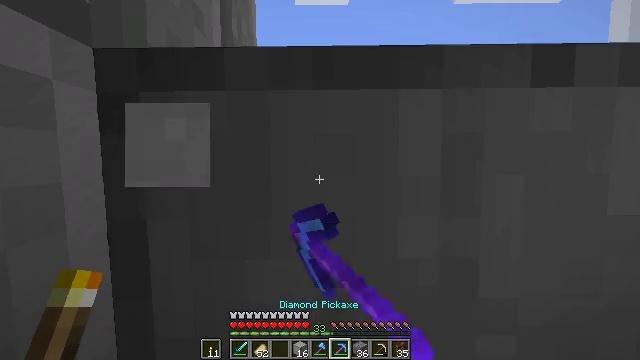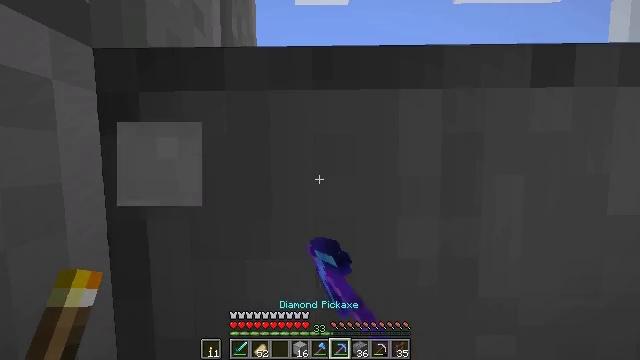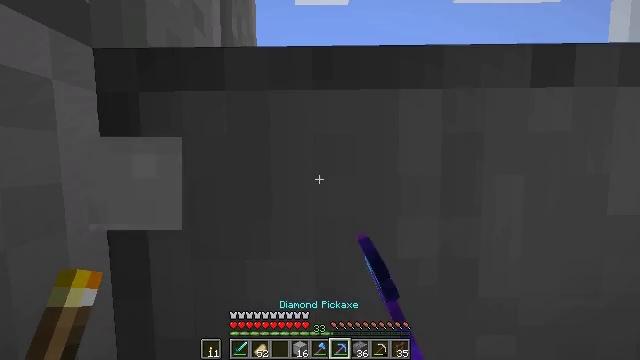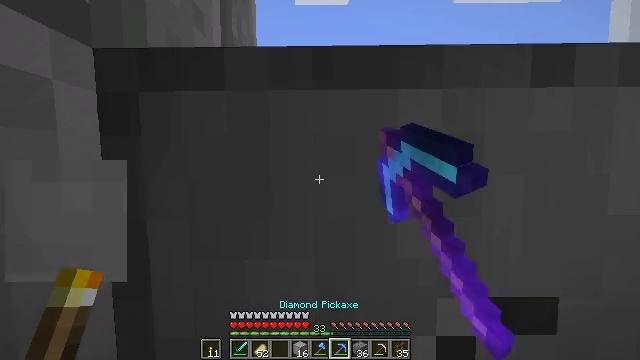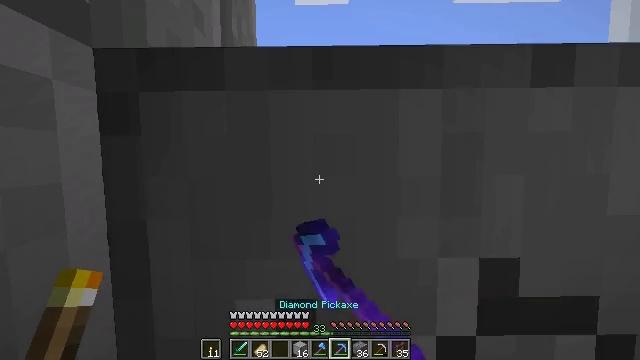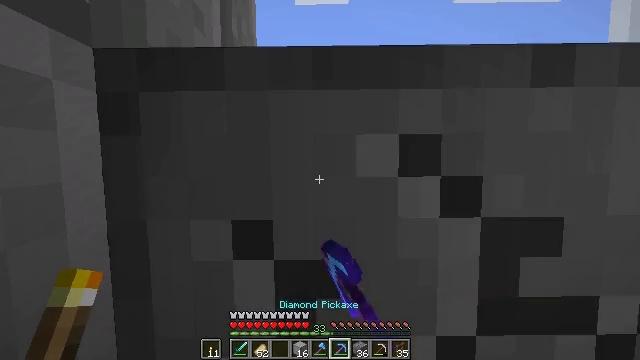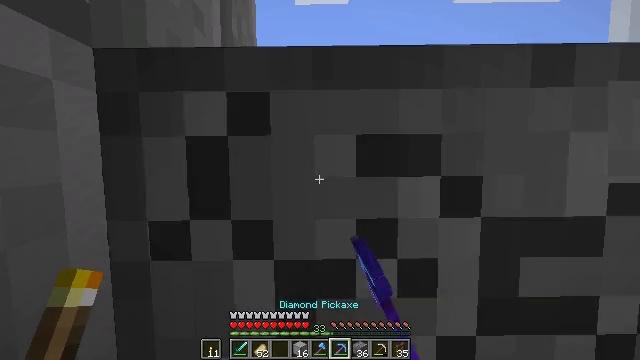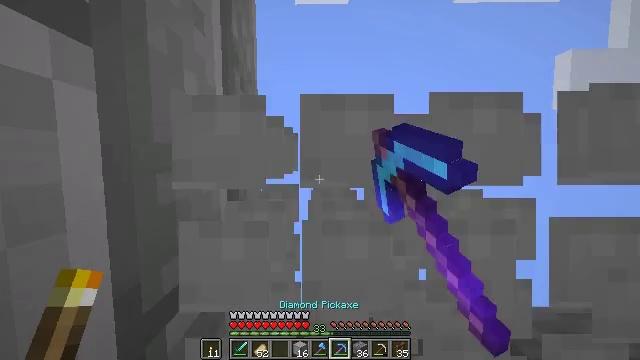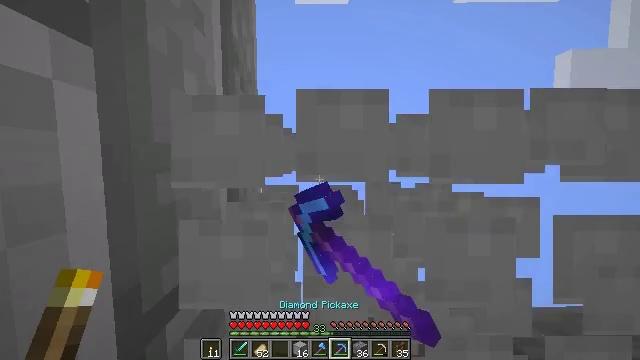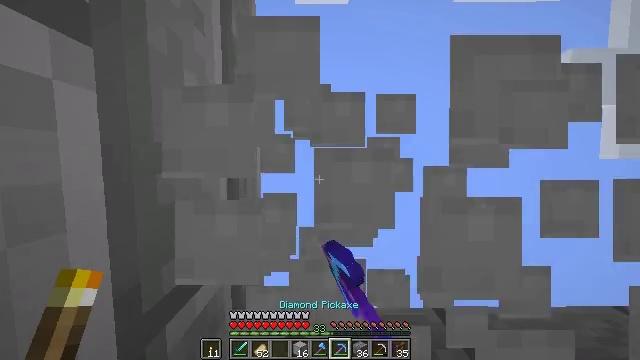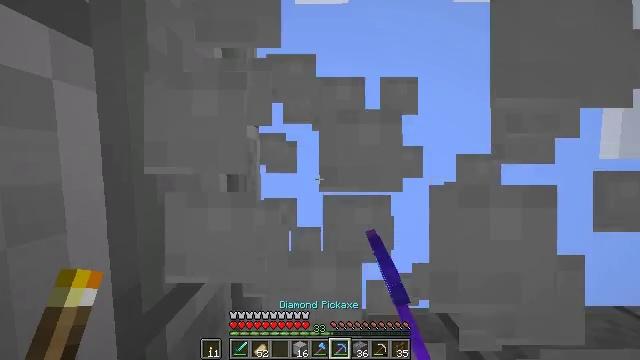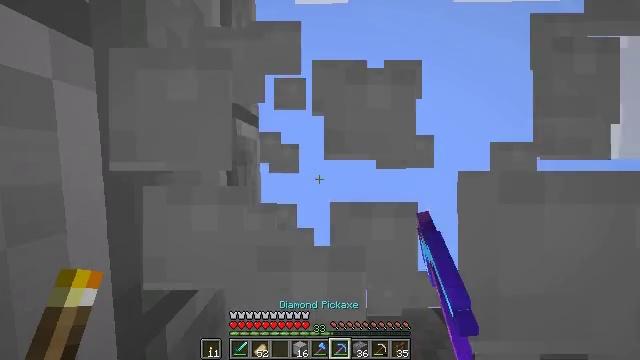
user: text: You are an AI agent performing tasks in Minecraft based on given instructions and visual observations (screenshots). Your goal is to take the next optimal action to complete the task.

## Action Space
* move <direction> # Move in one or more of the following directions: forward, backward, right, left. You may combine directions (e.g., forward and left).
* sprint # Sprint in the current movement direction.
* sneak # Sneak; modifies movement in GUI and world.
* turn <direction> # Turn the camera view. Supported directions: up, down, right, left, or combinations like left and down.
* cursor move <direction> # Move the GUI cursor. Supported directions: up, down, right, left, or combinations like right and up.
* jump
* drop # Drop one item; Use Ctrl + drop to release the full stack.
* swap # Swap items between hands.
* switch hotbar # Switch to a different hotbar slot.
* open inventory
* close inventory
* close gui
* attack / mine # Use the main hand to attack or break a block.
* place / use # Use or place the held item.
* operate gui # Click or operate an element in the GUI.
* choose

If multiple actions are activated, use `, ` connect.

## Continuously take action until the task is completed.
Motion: motion action
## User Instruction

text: Mine the smooth stone.
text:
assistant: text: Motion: attack / mine
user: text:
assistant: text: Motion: attack / mine
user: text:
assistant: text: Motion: attack / mine
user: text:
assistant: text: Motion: attack / mine
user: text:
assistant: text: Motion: attack / mine
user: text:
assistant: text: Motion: attack / mine
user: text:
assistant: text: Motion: attack / mine
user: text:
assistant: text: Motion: attack / mine
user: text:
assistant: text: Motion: attack / mine
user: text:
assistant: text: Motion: attack / mine
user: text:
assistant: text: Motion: attack / mine
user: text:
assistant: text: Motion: attack / mine